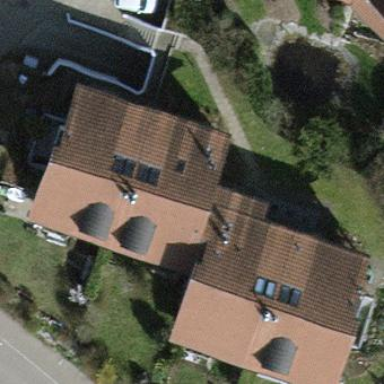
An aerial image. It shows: Terrace building.